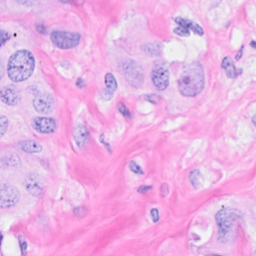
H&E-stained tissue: Breast